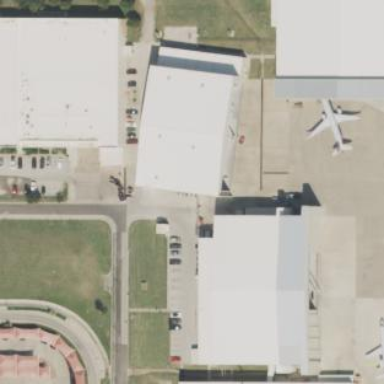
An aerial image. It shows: Hangar building located at airport.